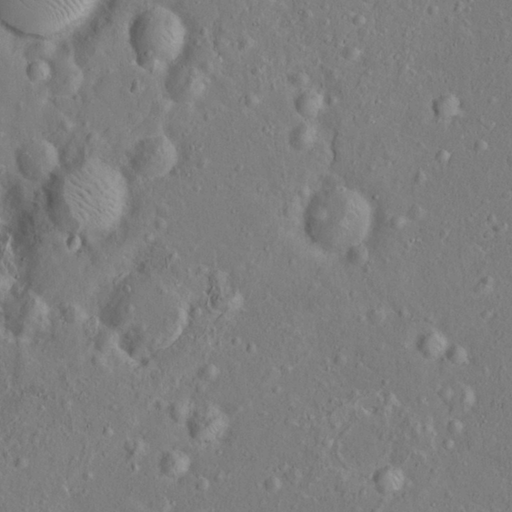
Objects detected: cone